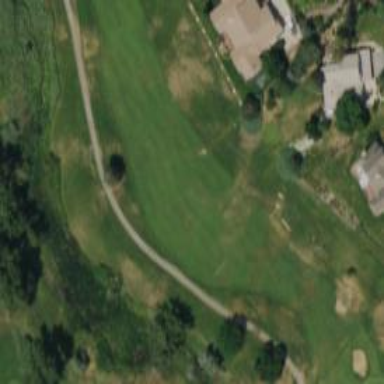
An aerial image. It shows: Golf fairway surrounded by grass.